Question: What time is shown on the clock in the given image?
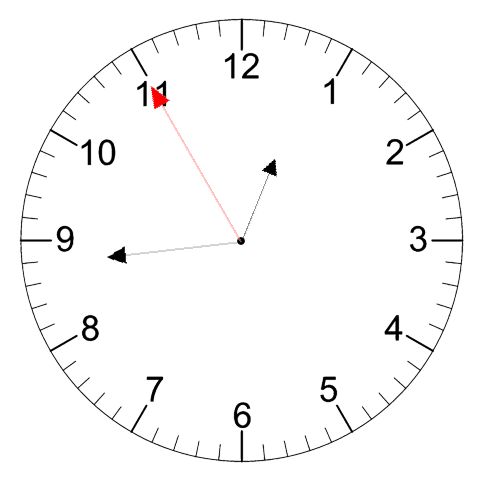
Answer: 12:43:55